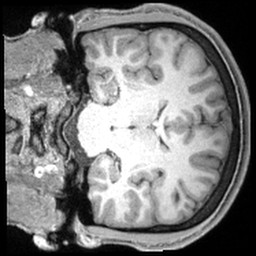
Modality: T1w
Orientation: coronal